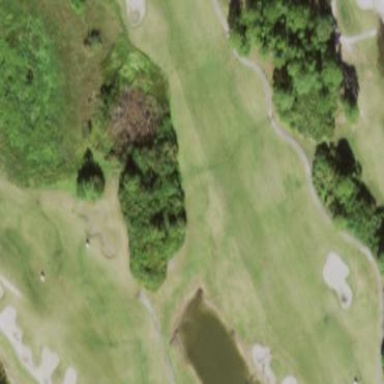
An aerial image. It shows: Golf fairway surrounded by grass.